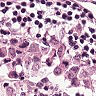
Metastatic tissue present: yes